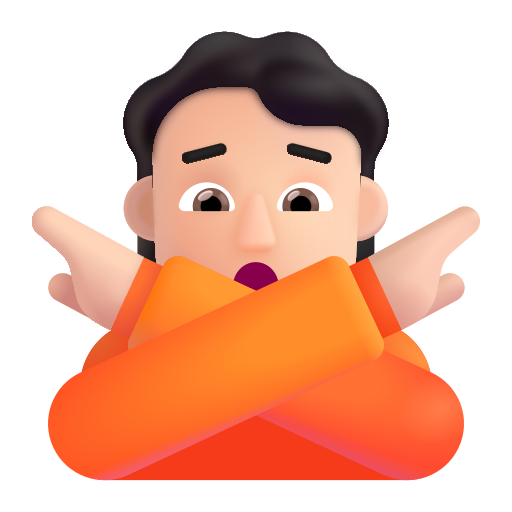
person gesturing no color light